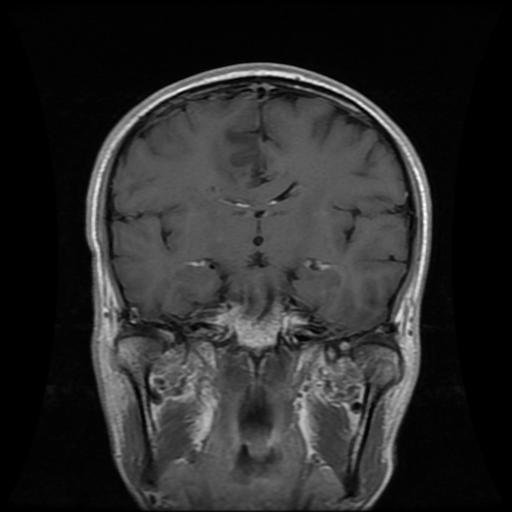
Label: glioma